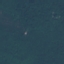
Land use / land cover class: Forest